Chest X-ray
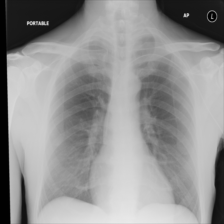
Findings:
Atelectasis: negative
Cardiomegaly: negative
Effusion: negative
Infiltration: negative
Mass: negative
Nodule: negative
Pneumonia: negative
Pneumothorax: negative
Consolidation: negative
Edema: negative
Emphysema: negative
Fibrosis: negative
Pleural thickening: negative
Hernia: negative